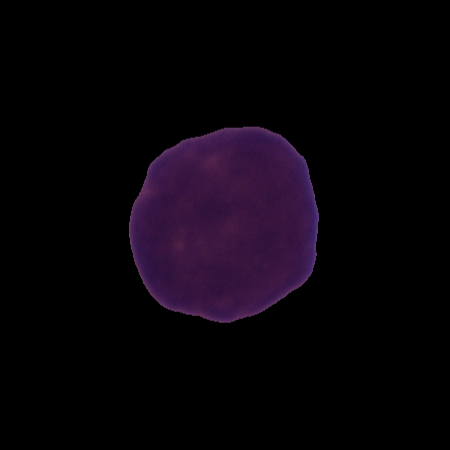
Label: cancer